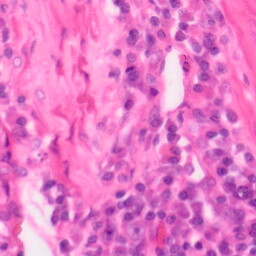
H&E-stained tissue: Colon